Chest X-ray:
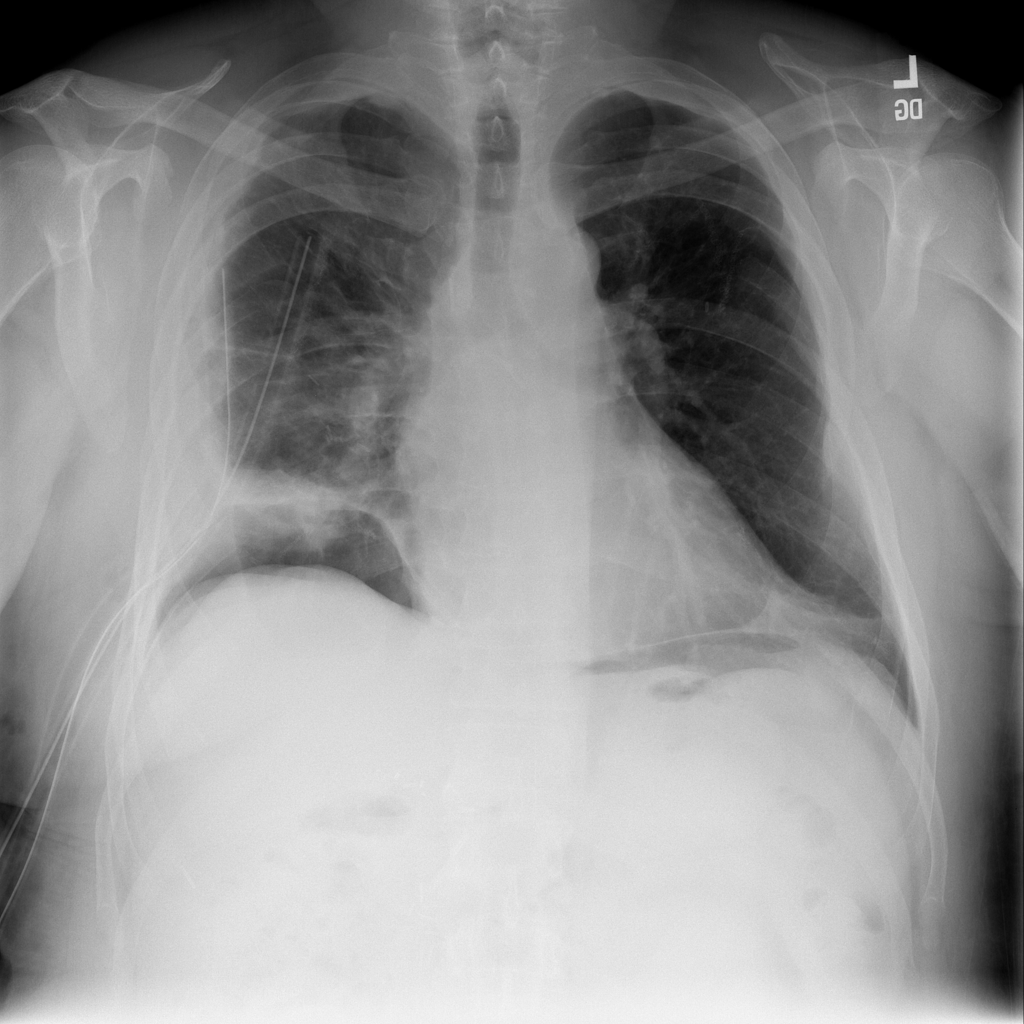
Findings: Consolidation, Fracture, Effusion
No abnormal finding: no